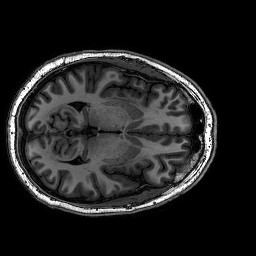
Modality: T1w
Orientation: axial
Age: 37
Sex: male
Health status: healthy